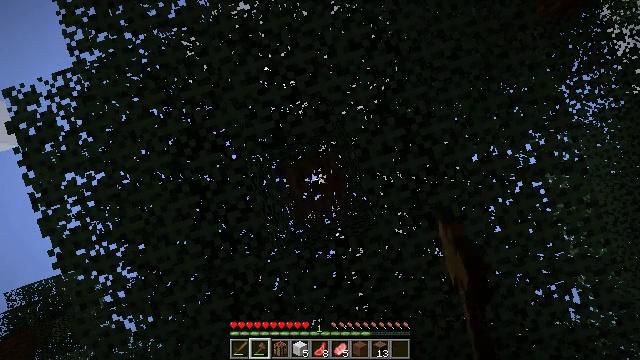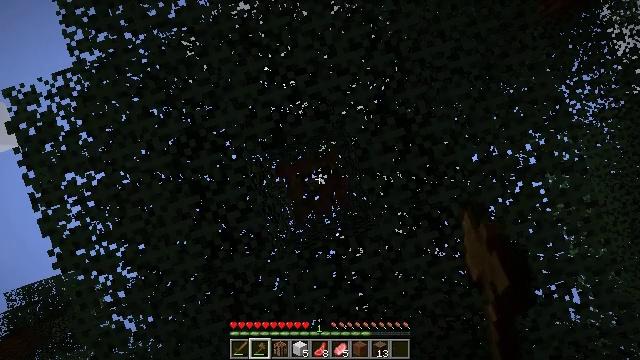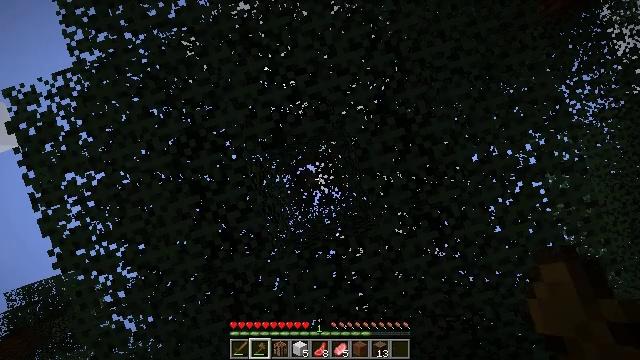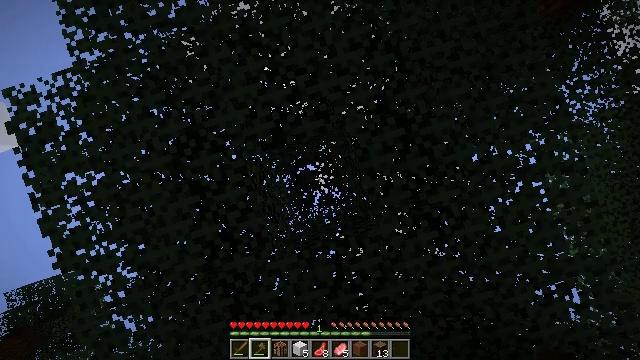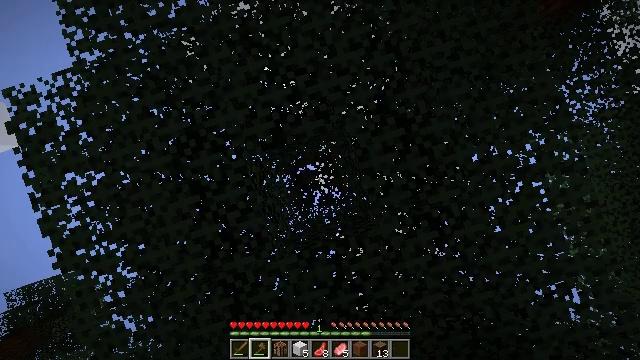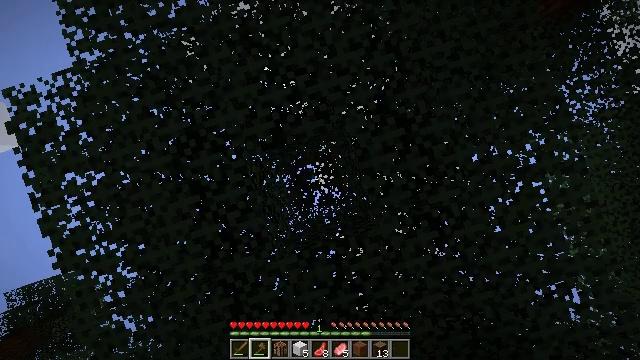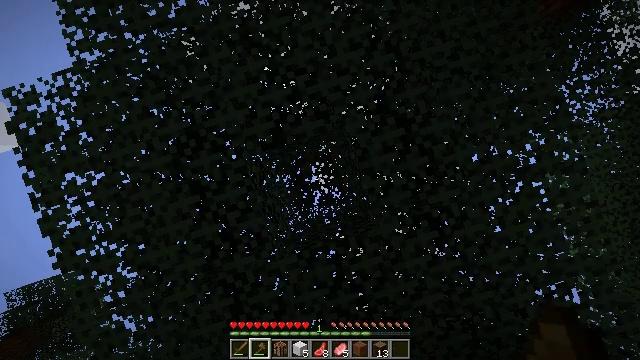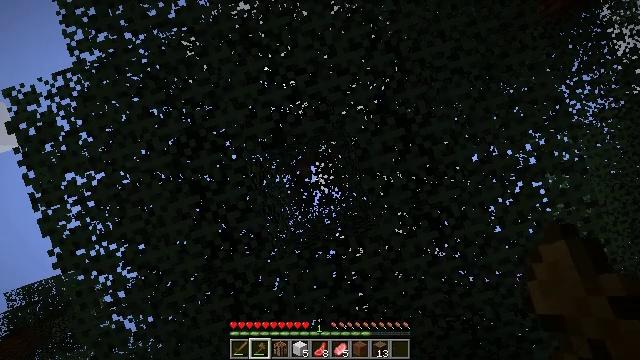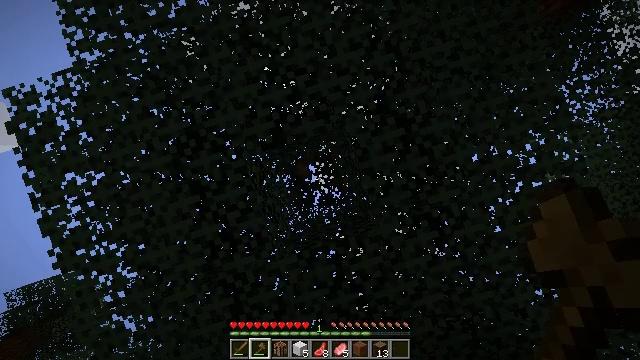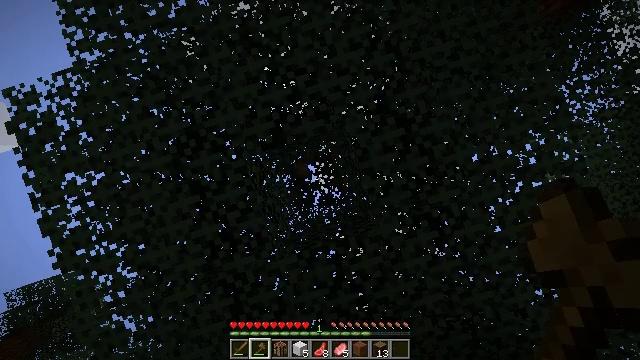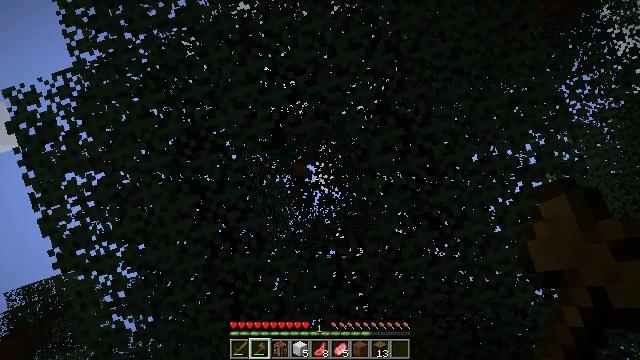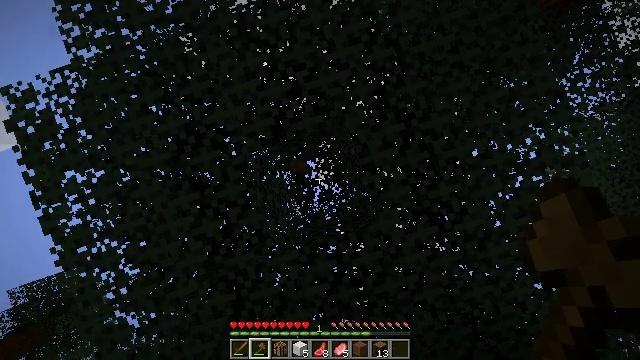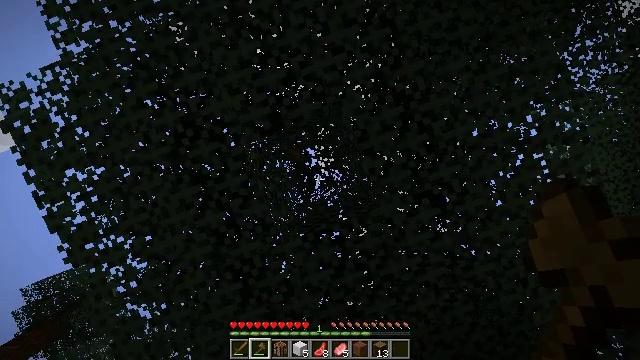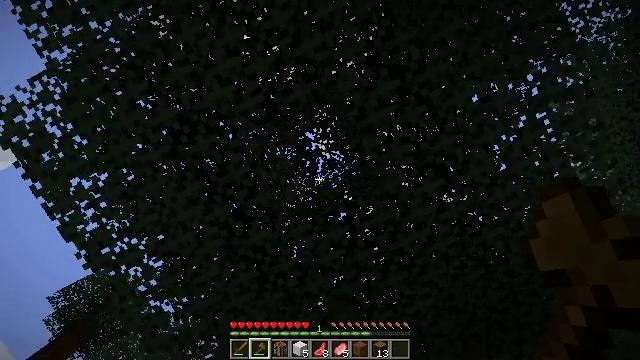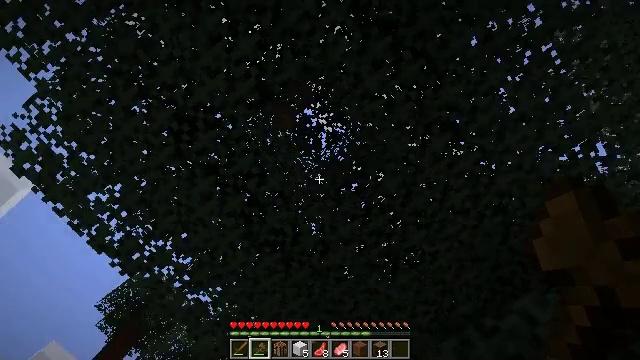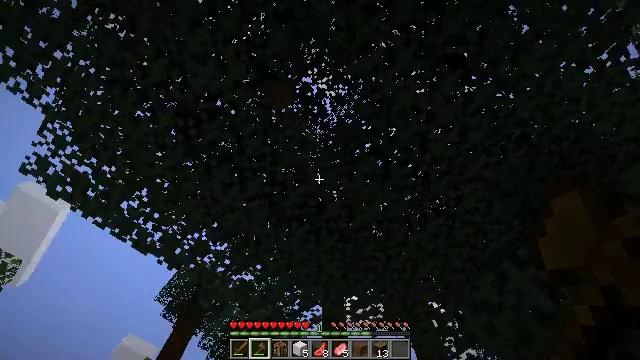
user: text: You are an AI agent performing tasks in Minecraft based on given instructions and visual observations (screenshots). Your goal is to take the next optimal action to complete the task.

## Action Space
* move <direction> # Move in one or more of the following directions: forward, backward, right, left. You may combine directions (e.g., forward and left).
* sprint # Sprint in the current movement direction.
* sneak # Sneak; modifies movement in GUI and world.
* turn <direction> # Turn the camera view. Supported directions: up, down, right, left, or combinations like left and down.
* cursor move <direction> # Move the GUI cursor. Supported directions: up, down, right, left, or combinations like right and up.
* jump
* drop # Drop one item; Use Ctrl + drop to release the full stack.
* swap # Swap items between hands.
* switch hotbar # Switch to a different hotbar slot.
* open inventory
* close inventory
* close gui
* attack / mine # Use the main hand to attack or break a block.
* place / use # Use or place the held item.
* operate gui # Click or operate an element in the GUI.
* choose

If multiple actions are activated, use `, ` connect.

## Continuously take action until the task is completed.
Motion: motion action
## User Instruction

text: Harvest the large fern for decoration.
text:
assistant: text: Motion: attack / mine
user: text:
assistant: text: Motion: attack / mine
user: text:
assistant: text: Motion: attack / mine
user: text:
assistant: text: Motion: attack / mine
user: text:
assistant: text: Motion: attack / mine
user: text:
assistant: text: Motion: attack / mine
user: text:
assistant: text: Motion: attack / mine
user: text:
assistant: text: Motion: attack / mine
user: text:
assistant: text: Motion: no_op
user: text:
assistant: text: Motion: no_op
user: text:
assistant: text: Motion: no_op
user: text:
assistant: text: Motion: turn left and down
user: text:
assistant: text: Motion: turn left and down
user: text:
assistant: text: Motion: turn left and down
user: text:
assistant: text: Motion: turn left and down
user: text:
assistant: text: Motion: turn left and down
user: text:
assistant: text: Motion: turn left and down
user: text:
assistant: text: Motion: turn left and down
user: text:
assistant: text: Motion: turn left and down
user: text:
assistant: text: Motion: turn left and down
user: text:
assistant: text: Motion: turn left and down
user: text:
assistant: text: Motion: turn left and down
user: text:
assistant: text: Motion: turn down
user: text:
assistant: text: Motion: turn down
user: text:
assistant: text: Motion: no_op
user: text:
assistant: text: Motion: move forward
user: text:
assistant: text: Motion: move forward, turn down
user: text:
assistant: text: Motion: move forward, turn down
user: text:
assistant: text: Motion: move forward and move left, turn down
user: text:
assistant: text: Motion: move forward and move left, turn down